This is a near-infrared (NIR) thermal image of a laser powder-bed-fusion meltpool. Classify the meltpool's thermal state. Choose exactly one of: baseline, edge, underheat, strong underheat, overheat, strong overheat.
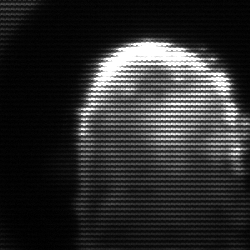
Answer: baseline